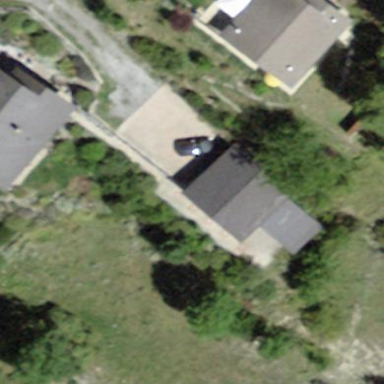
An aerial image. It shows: Garages with gabled roofs.